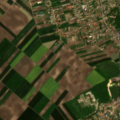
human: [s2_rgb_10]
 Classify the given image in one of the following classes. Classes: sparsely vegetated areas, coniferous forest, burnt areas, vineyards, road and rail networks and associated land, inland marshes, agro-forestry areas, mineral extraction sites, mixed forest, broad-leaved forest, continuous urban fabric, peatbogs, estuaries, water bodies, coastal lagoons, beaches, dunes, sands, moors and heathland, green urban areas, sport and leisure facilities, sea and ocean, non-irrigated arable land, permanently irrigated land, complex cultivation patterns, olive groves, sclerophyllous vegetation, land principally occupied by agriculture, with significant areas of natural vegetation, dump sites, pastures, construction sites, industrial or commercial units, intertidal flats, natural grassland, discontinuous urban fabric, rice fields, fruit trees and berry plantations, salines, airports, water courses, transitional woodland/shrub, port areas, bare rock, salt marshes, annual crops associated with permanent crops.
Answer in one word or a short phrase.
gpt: discontinuous urban fabric, non-irrigated arable land